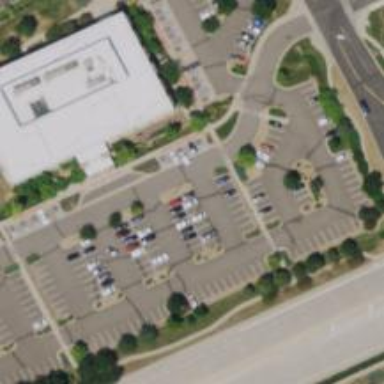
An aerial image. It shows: Parking space is available.